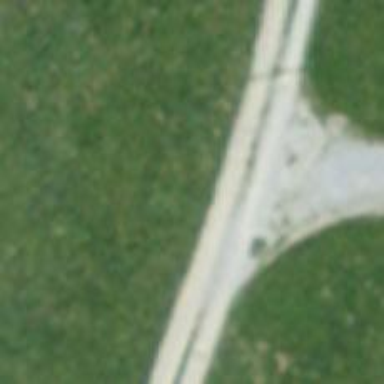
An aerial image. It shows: Track with grade2 tracktype.